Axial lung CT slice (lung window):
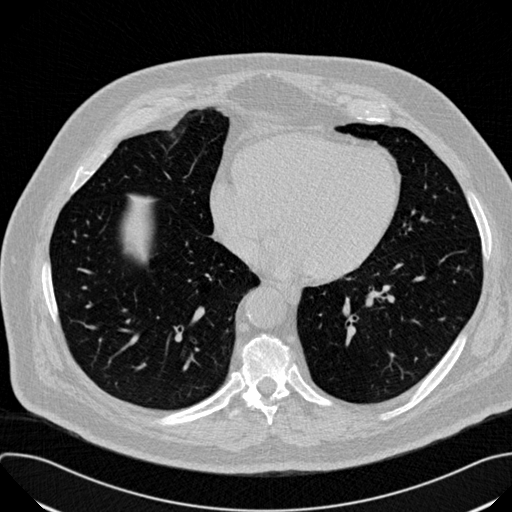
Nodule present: no